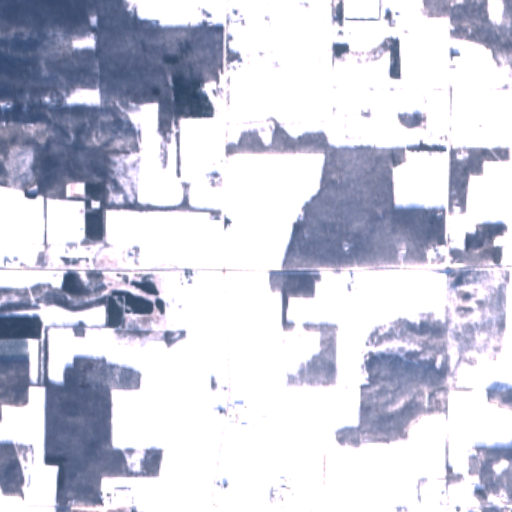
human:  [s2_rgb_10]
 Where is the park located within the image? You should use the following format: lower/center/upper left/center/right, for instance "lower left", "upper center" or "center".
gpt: The park is located in the lower center of the image.
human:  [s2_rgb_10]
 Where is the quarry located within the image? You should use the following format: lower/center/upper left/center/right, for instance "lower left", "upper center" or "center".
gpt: There is no quarry in the image.